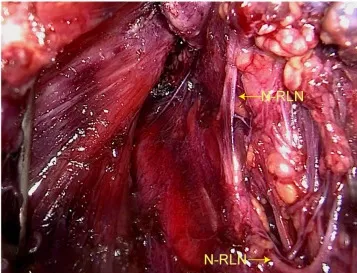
Right nonrecurrent laryngeal nerve during endoscopic thyroidectomy via areolar approach. (B) Due to preoperative confirmation of anomalous course of the subclavian artery, the NRLN, which was mistakenly identified as the superior thyroid artery, was carefully dissected along its course instead of being transected.
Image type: medical_photograph (other_medical_photograph)